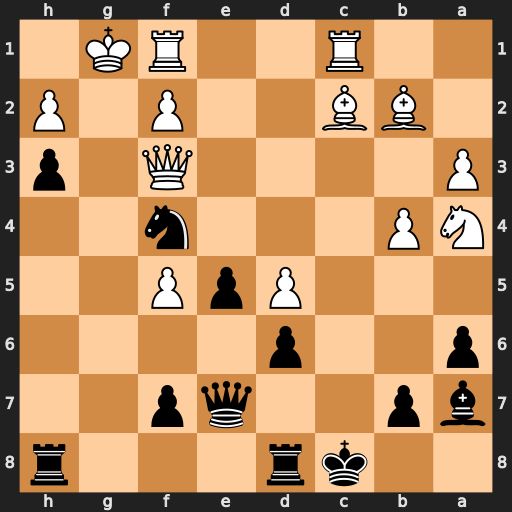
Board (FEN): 2kr3r/bp2qp2/p2p4/3PpP2/NP3n2/P4Q1p/1BB2P1P/2R2RK1
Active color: b
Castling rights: -
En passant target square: -
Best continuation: Qg5+ Qg3 Ne2+ Kh1 Nxg3+